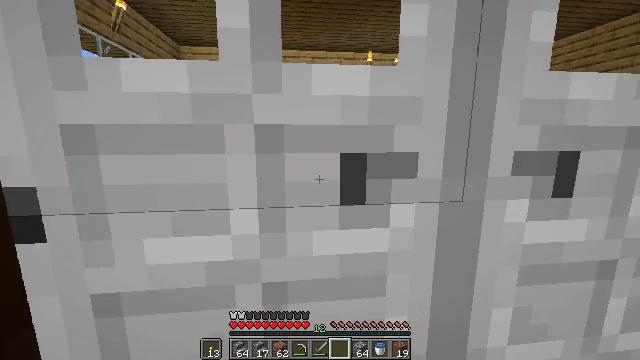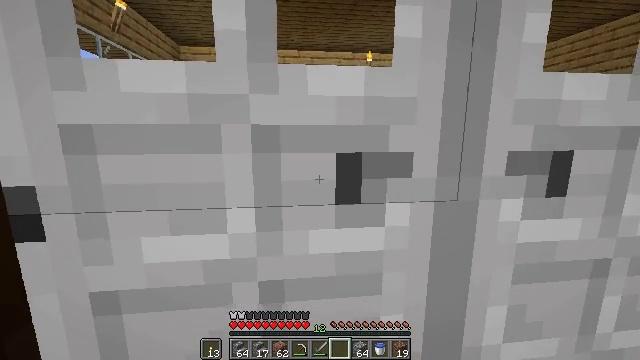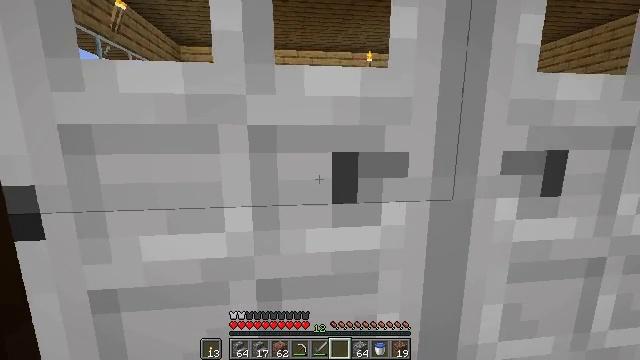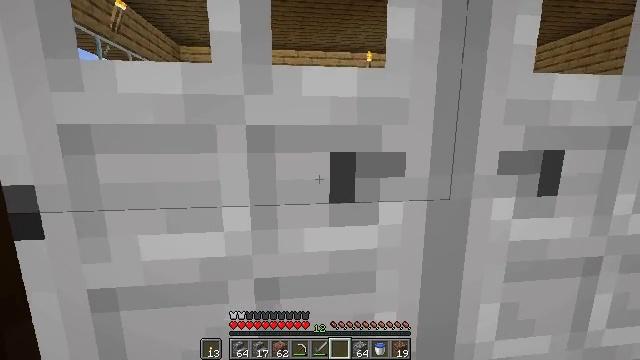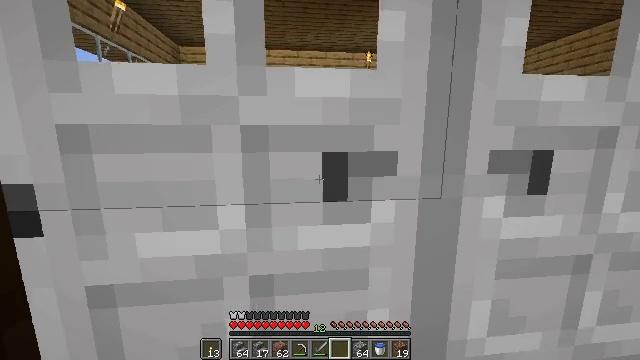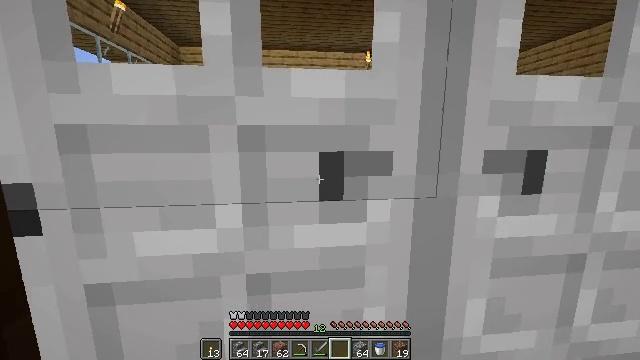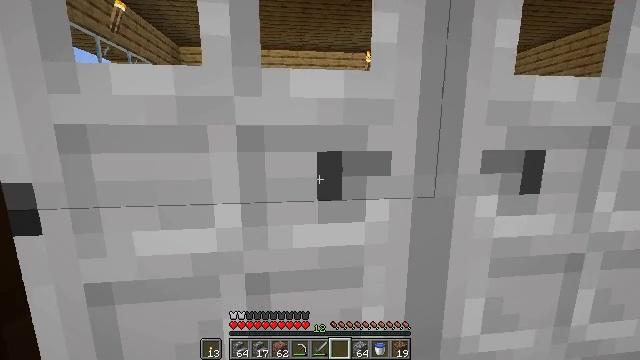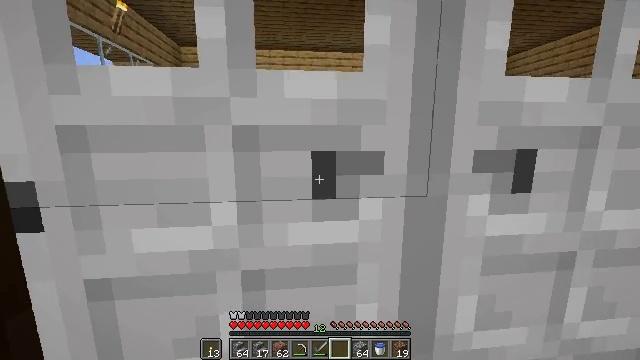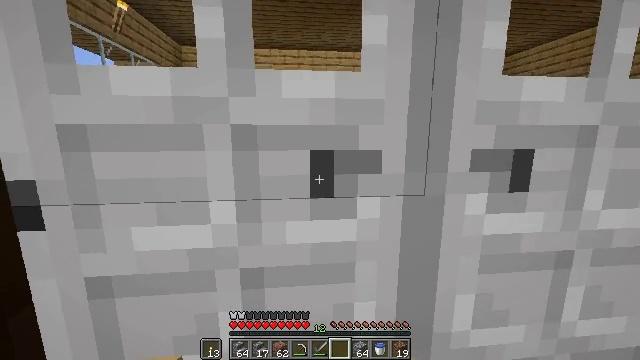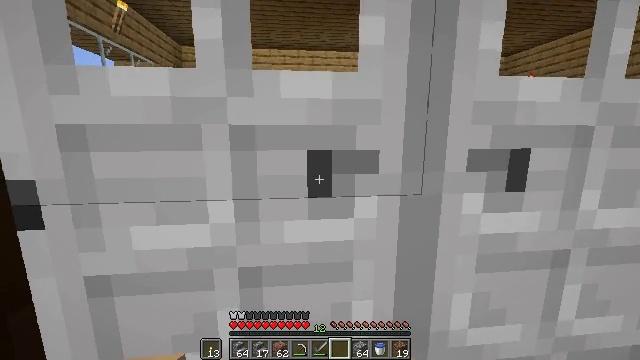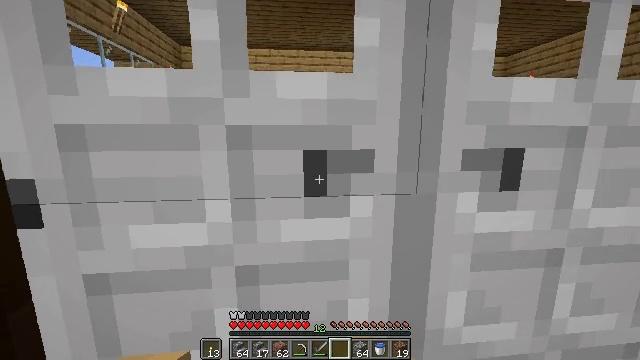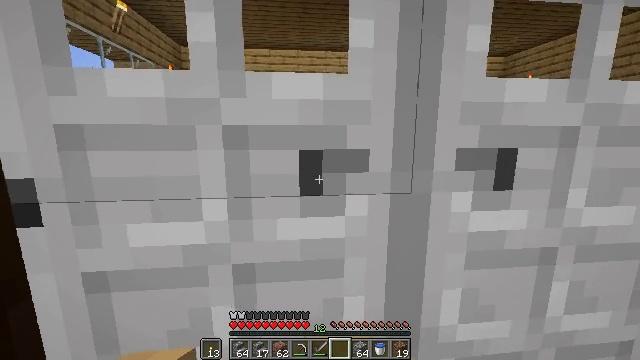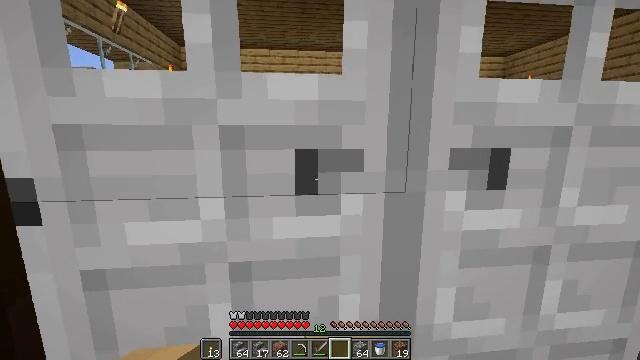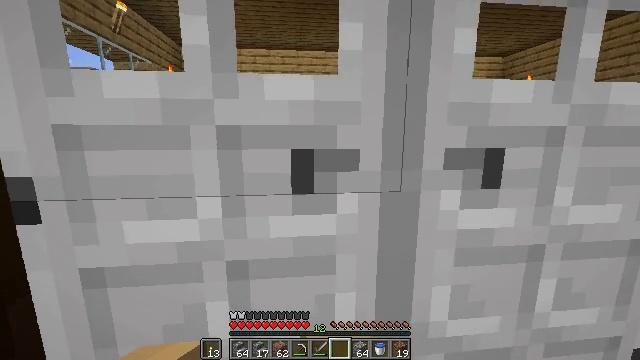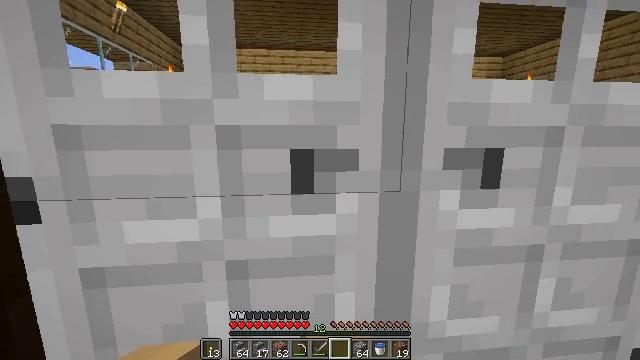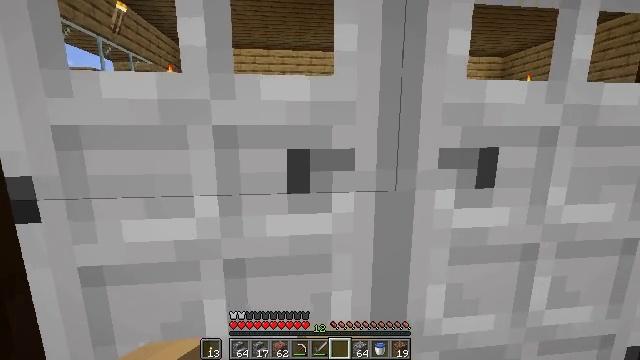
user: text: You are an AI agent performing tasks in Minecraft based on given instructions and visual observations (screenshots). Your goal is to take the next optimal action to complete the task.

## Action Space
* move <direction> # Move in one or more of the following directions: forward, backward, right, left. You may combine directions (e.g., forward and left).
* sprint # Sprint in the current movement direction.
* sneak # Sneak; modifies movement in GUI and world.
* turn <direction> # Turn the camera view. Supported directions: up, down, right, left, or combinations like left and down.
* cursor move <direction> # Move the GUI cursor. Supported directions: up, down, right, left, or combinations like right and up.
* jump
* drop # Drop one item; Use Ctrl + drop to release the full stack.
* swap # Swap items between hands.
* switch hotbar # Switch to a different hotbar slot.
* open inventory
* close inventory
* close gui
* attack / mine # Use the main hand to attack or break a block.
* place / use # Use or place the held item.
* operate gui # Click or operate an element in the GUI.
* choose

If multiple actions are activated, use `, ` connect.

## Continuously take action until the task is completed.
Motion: motion action
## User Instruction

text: Mine the iron door to remove it.
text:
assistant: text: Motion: move back
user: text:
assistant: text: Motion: move back
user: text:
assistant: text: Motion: move back
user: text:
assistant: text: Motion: move back
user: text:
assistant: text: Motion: move back
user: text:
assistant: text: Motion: move back
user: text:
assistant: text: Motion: move back
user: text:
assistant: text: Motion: move back
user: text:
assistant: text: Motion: move back
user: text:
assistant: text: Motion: move back
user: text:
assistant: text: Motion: move back
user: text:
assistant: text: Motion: move back
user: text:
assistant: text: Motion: move back
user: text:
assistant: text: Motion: move back
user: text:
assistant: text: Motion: move back
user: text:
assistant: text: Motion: move back
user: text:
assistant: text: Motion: move back
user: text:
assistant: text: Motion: move back
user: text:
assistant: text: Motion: move back
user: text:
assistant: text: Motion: move back
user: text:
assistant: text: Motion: move back
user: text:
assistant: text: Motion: move back
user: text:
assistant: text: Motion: move back
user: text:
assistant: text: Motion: move back
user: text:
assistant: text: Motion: move back
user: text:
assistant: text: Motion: move back
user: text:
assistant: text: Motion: move back
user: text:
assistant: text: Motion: move back
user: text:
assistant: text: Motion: move back
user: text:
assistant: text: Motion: move back